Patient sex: M
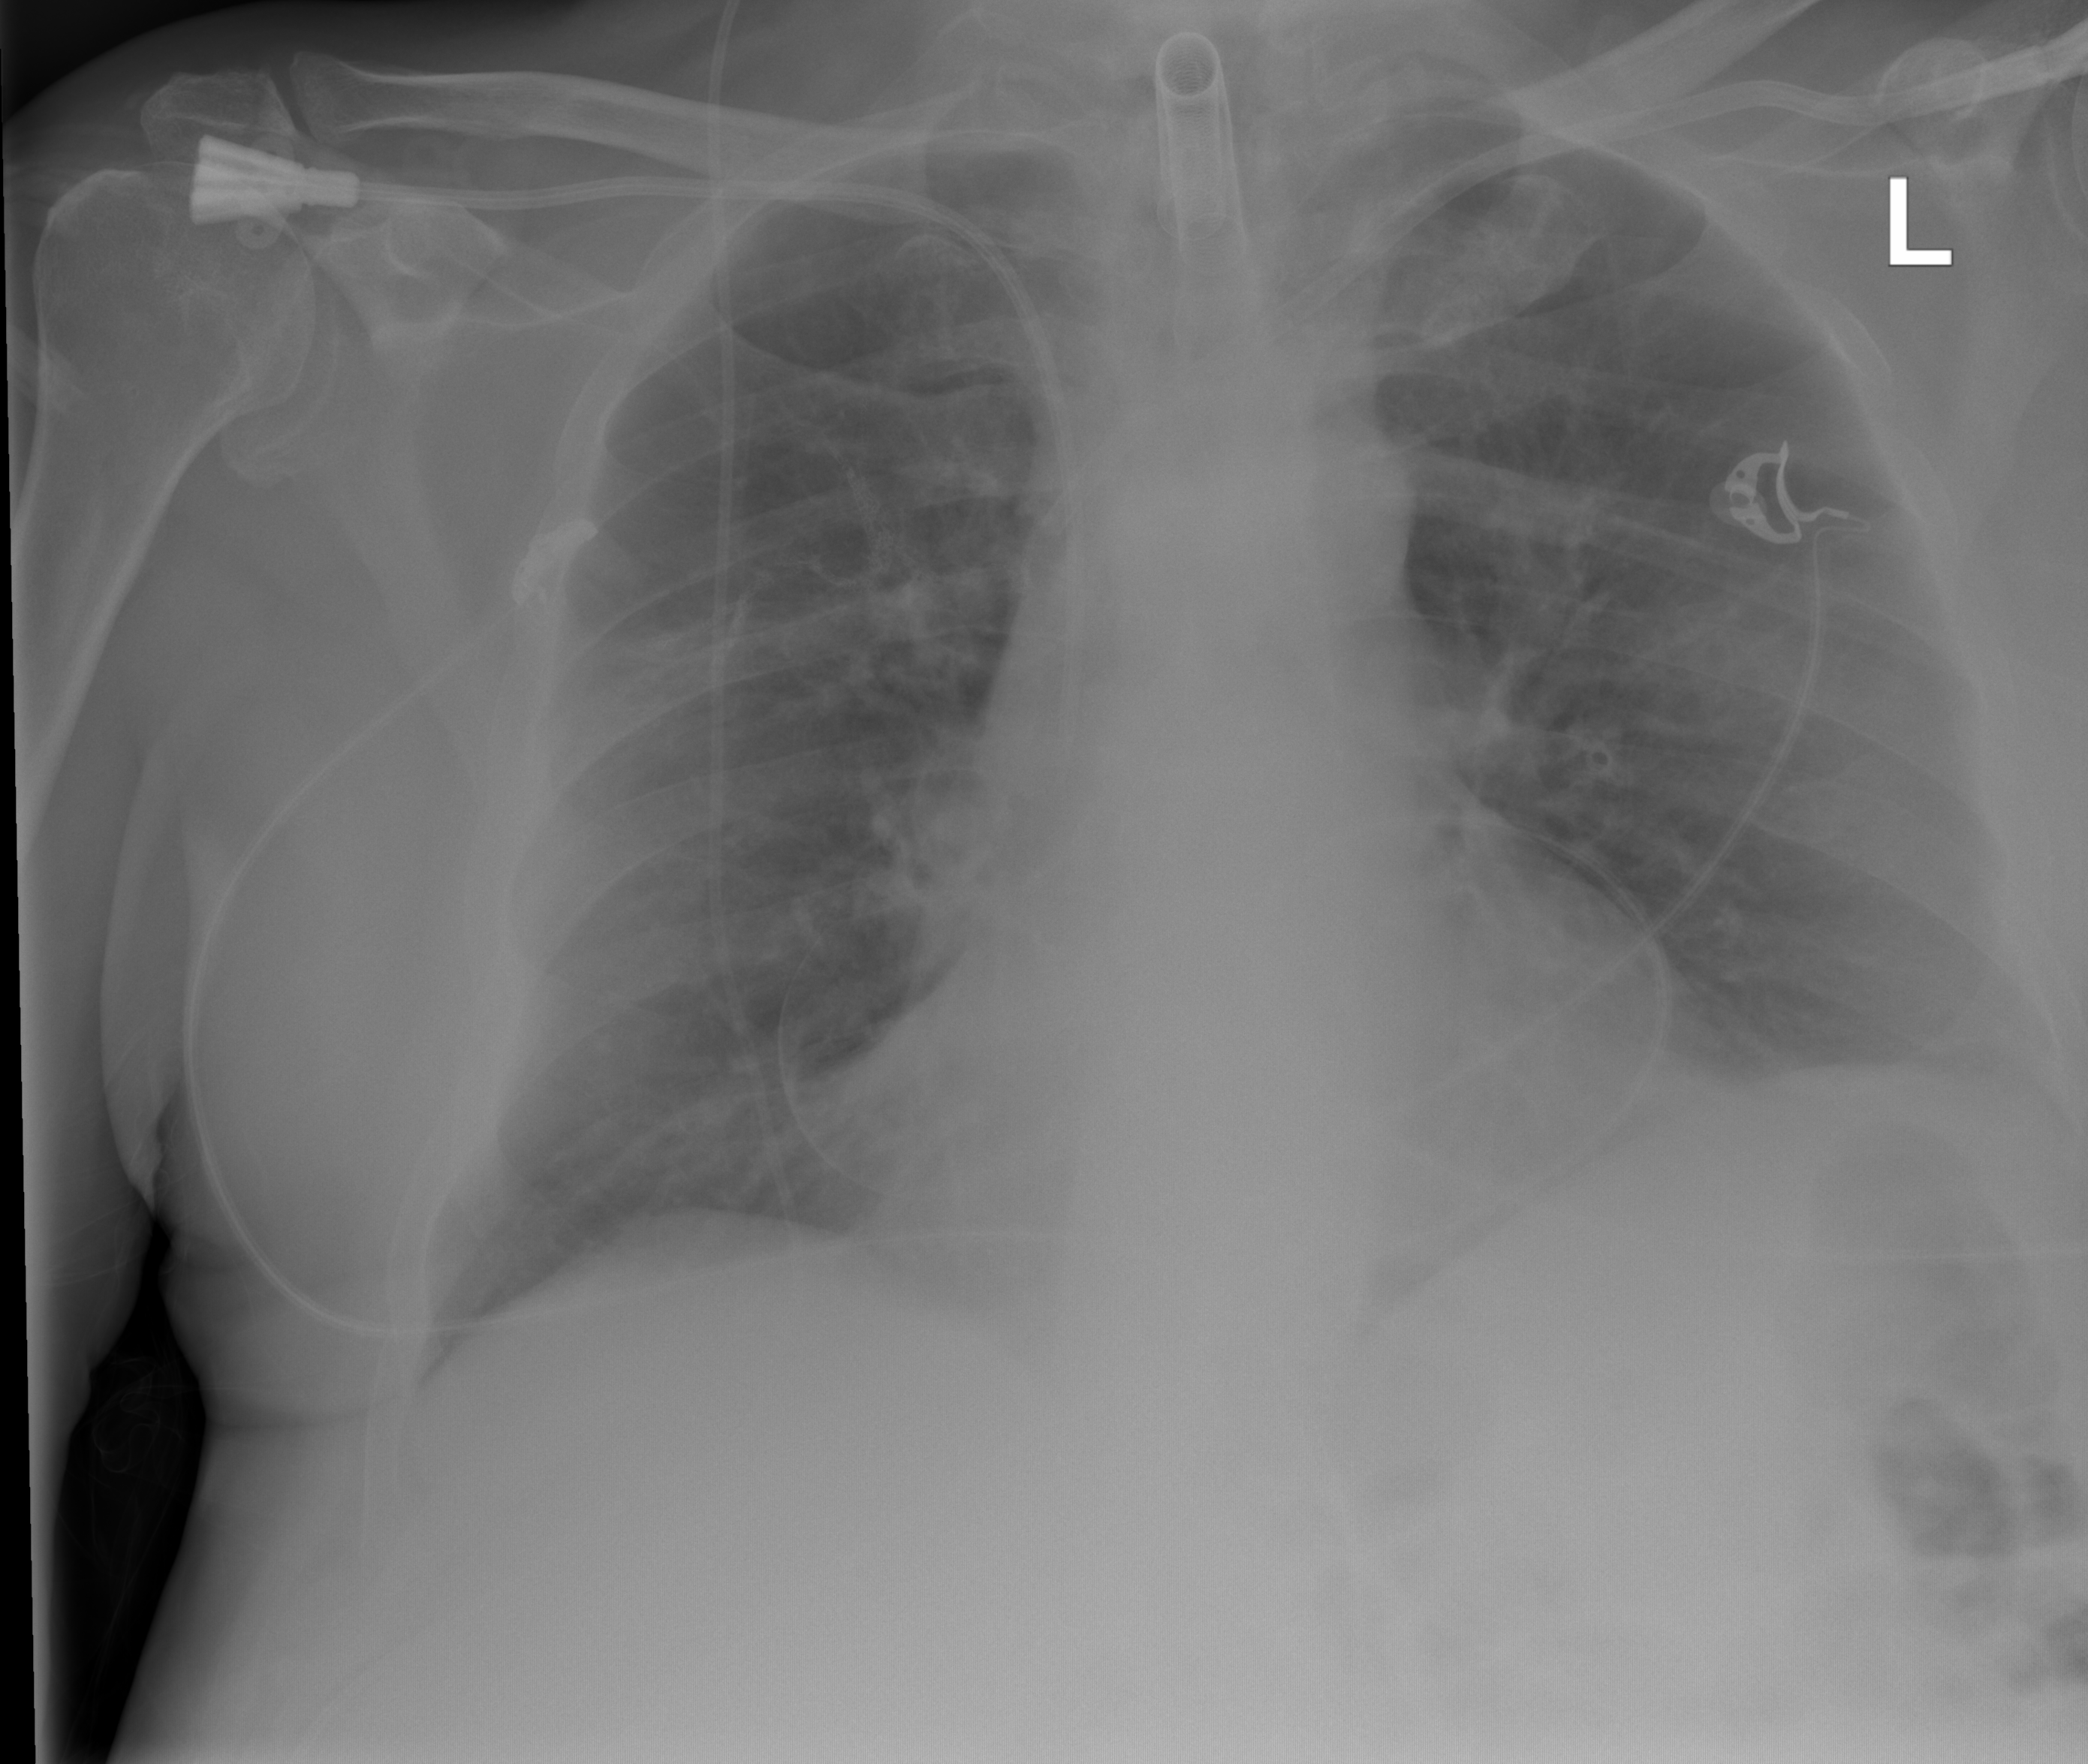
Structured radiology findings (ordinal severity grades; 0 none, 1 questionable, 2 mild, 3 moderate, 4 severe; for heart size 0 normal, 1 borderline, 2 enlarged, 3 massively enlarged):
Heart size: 0
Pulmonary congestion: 1
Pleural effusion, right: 0
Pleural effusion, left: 2
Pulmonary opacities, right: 0
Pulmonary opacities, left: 0
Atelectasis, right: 2
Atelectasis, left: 2